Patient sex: F
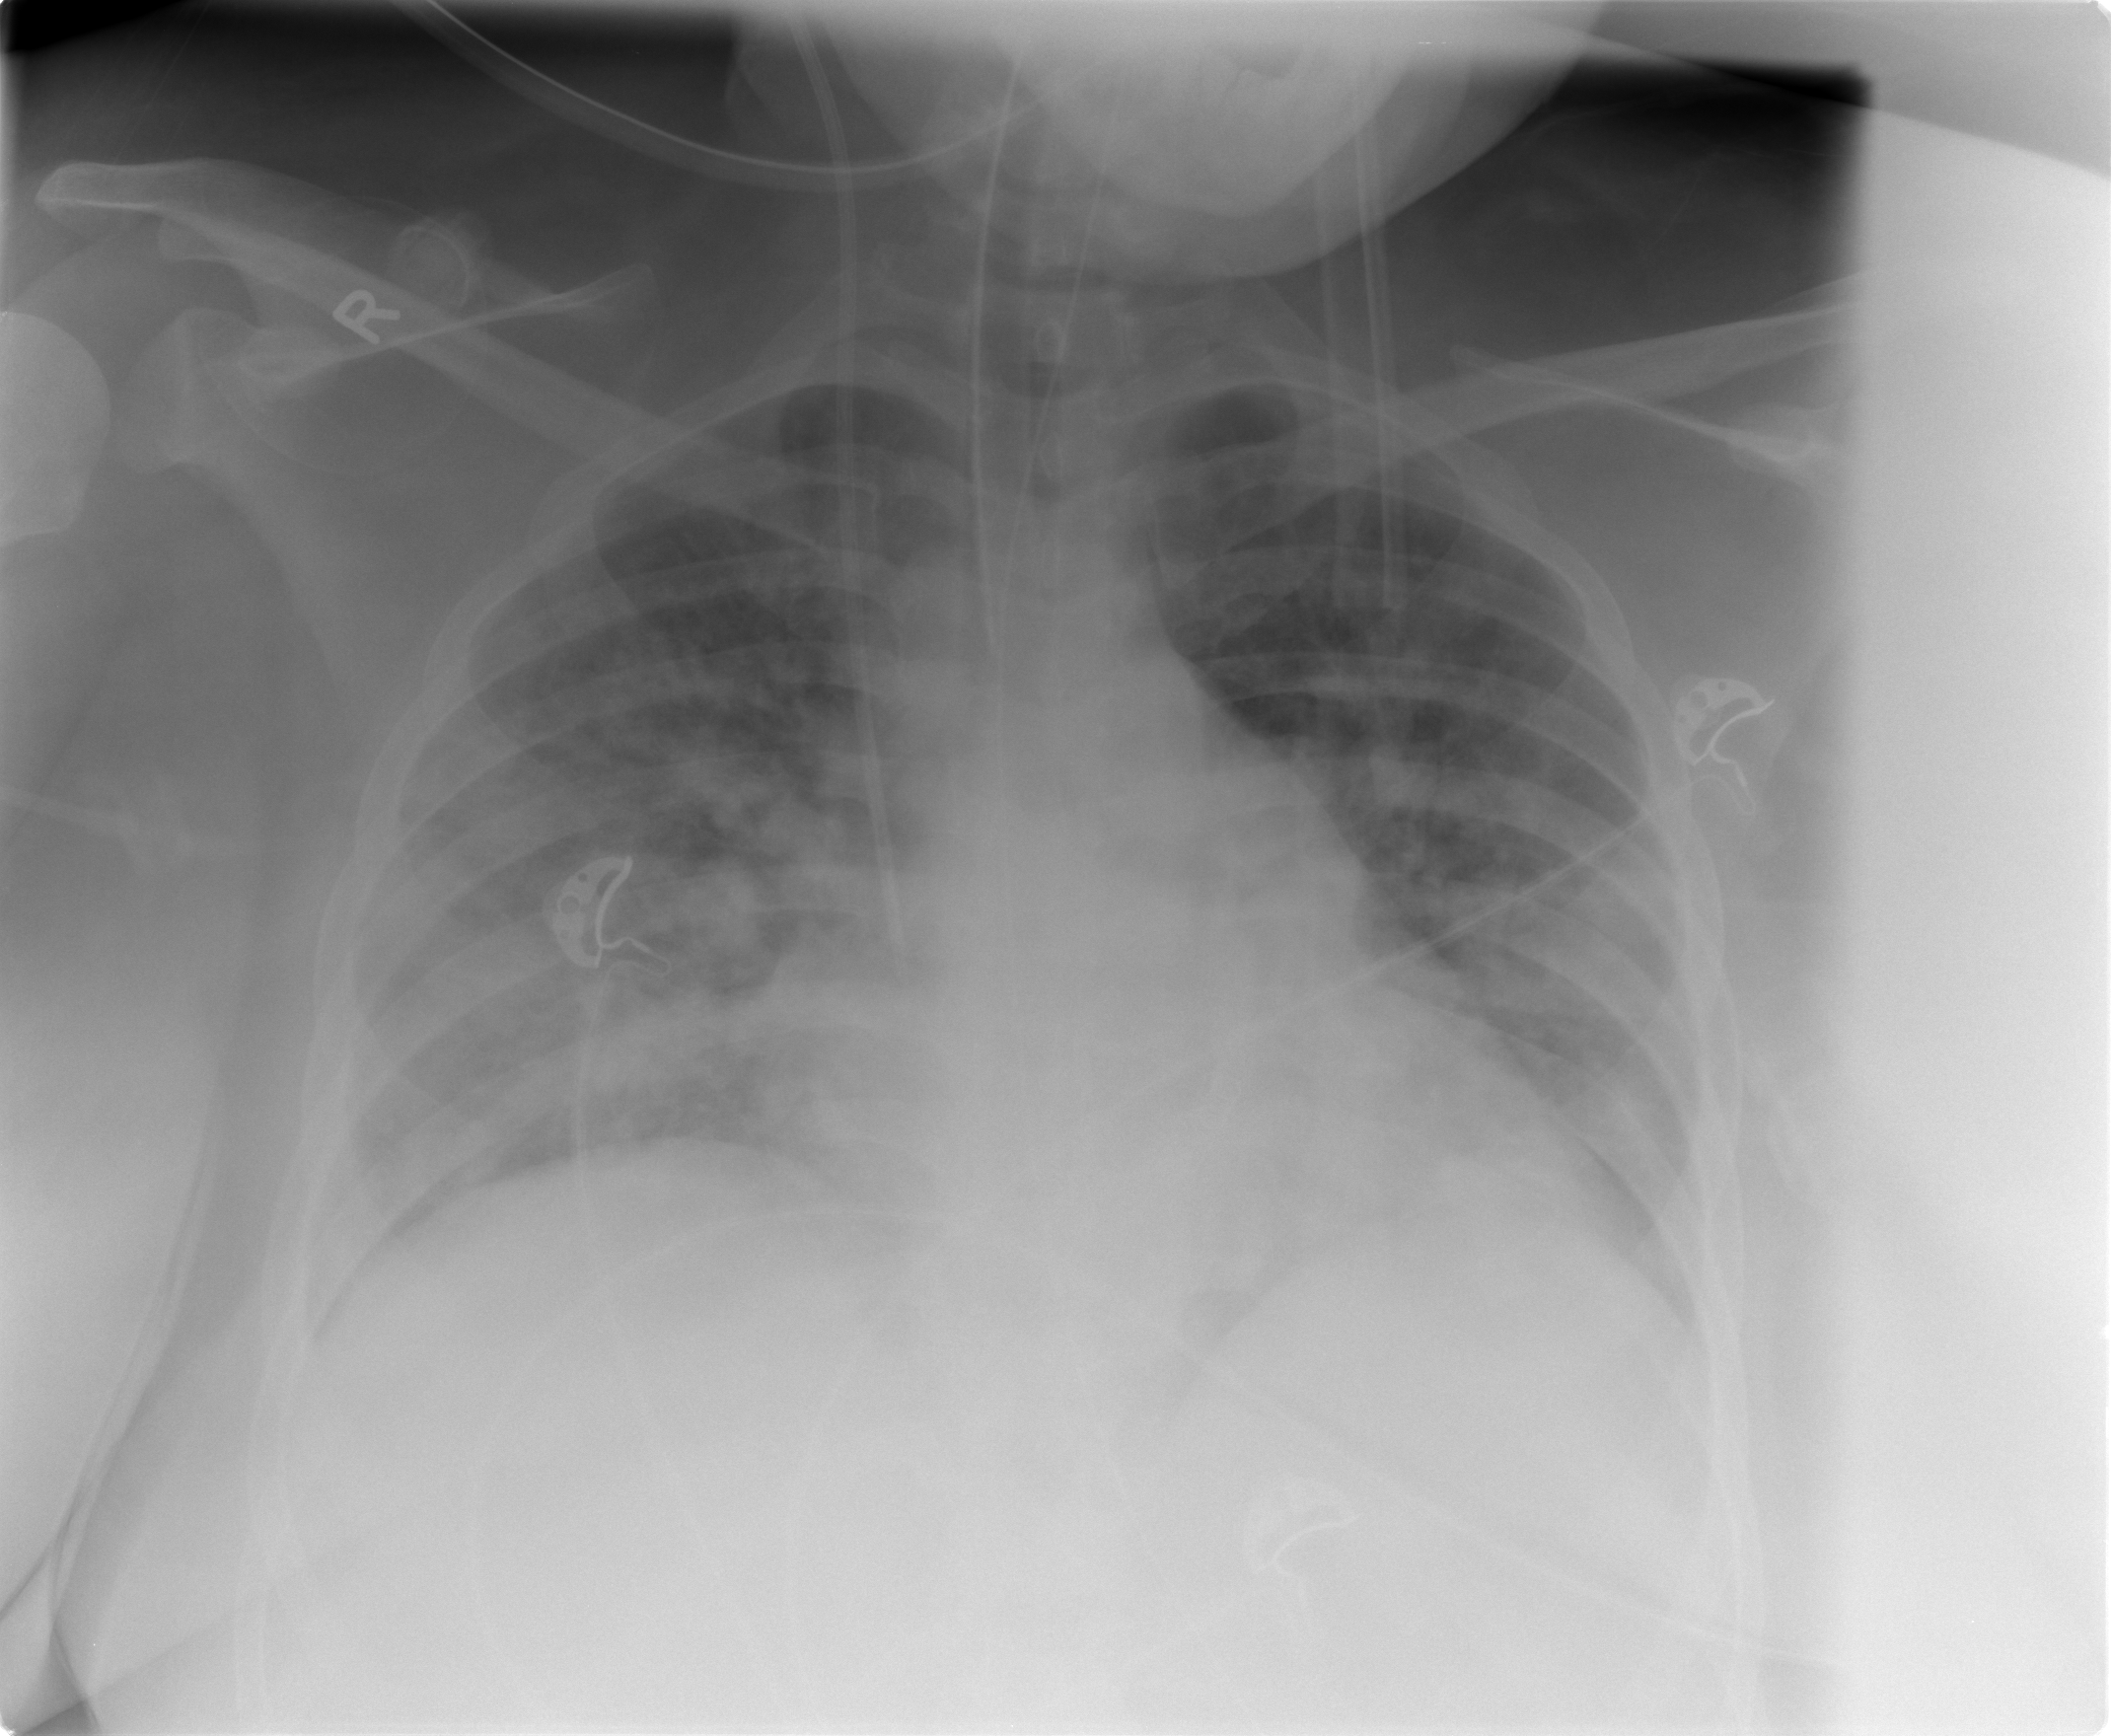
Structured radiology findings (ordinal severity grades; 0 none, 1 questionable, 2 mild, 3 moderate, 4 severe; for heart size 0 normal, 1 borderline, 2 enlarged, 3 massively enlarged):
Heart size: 2
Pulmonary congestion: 2
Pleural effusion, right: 0
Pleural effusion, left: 0
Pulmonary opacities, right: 3
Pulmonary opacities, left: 3
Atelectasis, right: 2
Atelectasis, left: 2